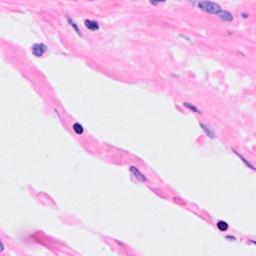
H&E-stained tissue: Breast